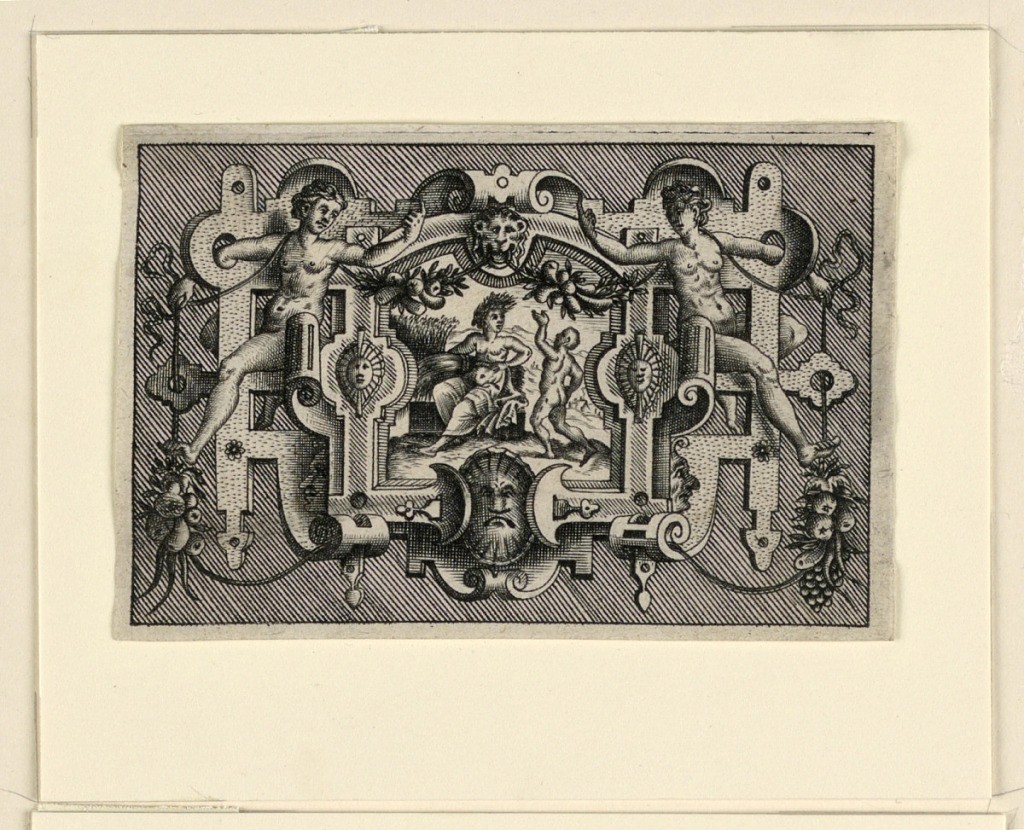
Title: Scrollwork Escutcheon with Representation of Winter
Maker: Pieter van der Heyden, Flemish, 1530 - 1572
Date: ca. 1565
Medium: Engraving on paper
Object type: Print
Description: Winter. A woman seated with a foot warmer under a dry tree.